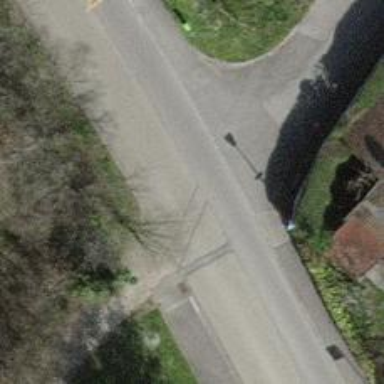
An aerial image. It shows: Tertiary road.